Question: I have created embedded form for file upload, but when I add new file upload input element, it adds label "label__"

which is annoying, I would like to remove it. I have tried removing it from JavaScript by modifying code from <URL>, from
'''
newForm = prototype.replace(/__name__/g, ''),
'''
to
'''
newForm = prototype.replace(/__name__label__/g, ''),
'''
But then it stopped working (only the last file was being uploaded). I can of course hide it with css, but I would like to remove it, or change it to something meaningful, how can I do that?
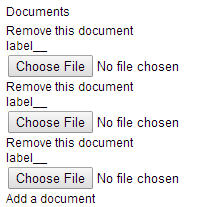
Answer: I had the same problem and I changed this part of js to:
'''
prototype = prototype.replace(/<label(.*)__name__label__<\/label>/i, '');
var newForm = prototype.replace(/__name__/g,index);
'''